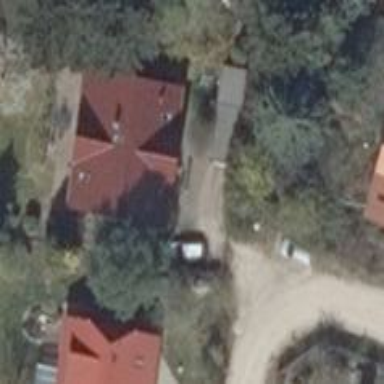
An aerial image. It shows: Detached building with gabled roof.